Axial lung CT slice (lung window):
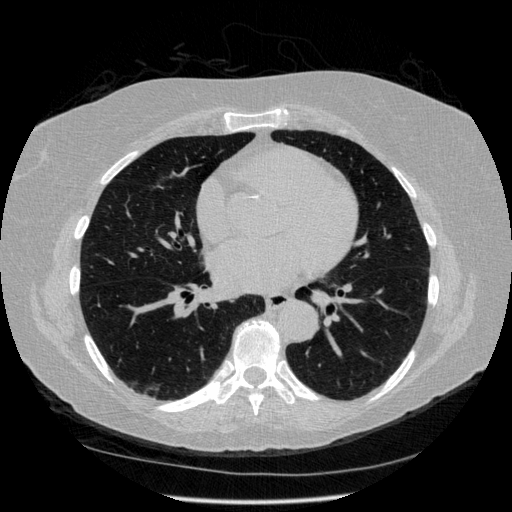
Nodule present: no